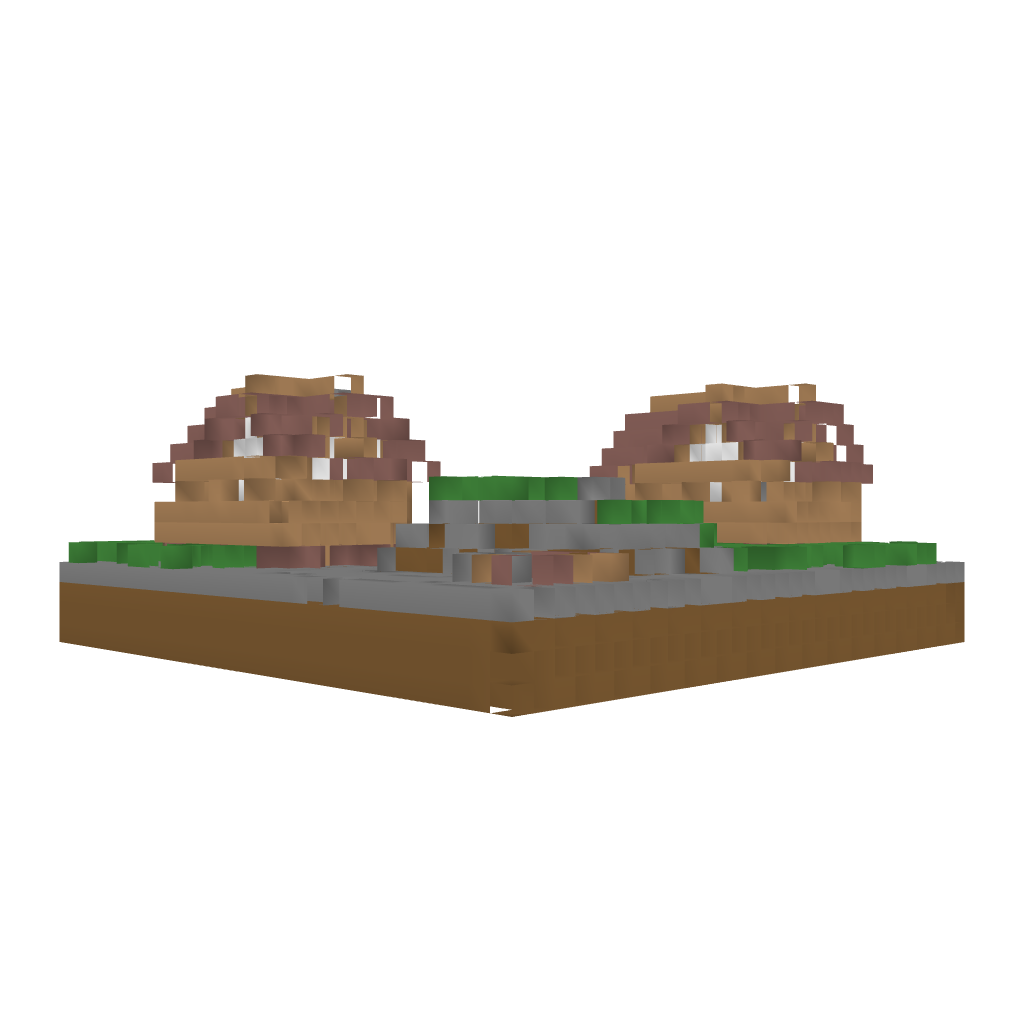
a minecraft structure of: Bungalow Oasis bad low quality